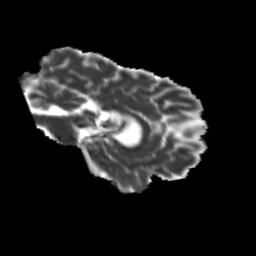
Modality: MD
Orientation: sagittal
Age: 36
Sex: male
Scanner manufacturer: siemens
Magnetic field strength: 3 T
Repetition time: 3.5 s
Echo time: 0.104 s